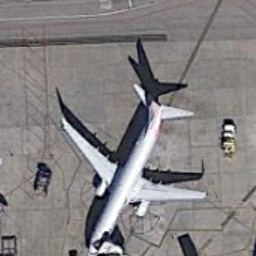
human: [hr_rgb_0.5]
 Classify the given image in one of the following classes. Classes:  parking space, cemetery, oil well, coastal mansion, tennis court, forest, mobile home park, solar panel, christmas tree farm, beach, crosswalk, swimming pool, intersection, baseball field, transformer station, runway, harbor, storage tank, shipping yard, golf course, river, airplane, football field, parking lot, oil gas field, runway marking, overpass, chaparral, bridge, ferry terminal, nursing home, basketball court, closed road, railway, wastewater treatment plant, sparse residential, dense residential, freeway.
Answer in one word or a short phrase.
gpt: airplane